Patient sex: F
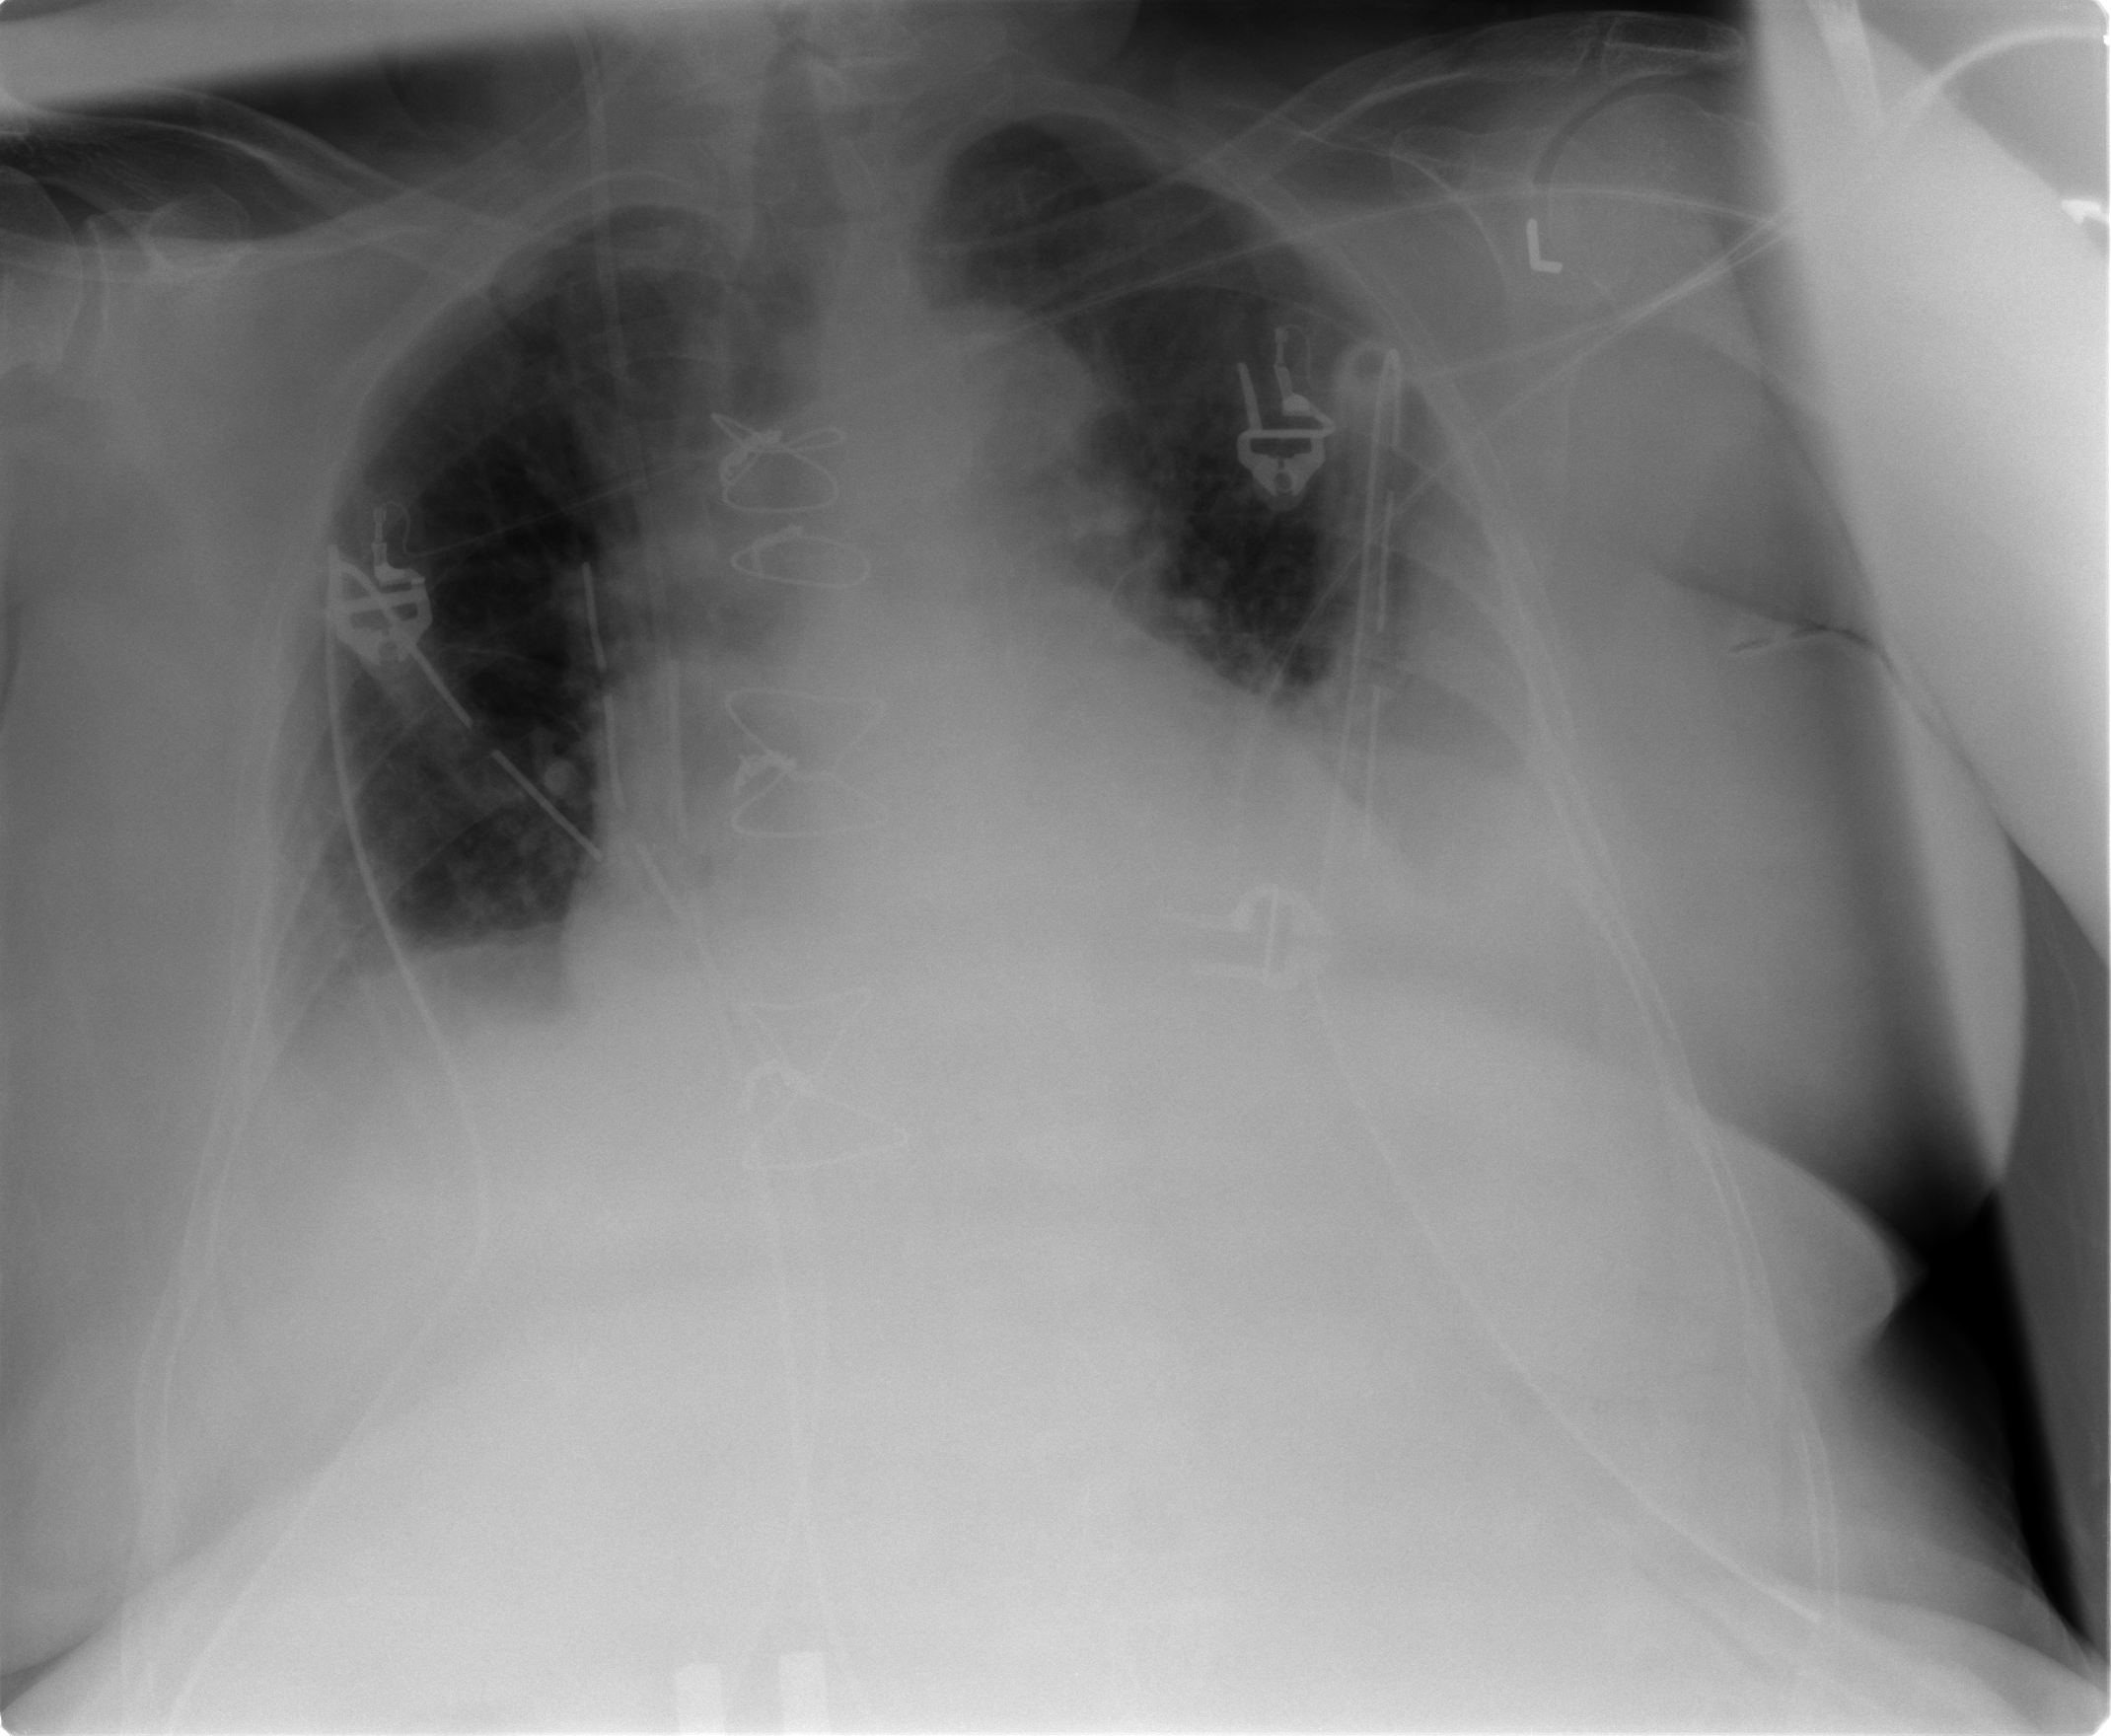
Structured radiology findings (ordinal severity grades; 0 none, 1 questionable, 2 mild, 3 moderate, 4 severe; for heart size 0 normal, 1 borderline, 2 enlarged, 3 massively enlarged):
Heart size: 2
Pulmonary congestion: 2
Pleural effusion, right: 2
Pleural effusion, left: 2
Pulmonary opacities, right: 0
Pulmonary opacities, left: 0
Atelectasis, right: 2
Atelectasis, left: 2